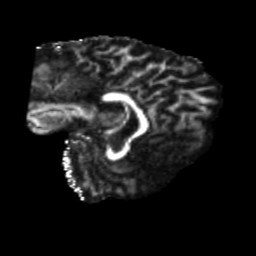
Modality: FA
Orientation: sagittal
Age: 42
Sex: female
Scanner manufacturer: siemens
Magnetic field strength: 3 T
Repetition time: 5.25 s
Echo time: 0.08 s